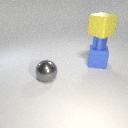
small blue metal cylinder below large yellow rubber cube